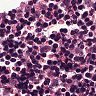
Metastatic tissue present: yes